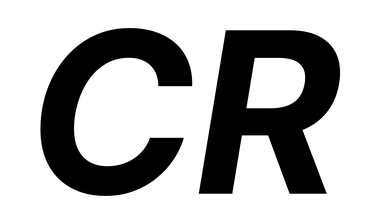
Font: Inter-Italic_Bold_Italic